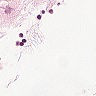
Metastatic tissue present: no